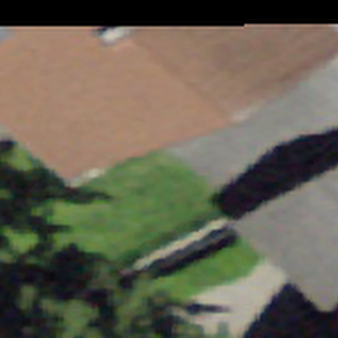
Label: other